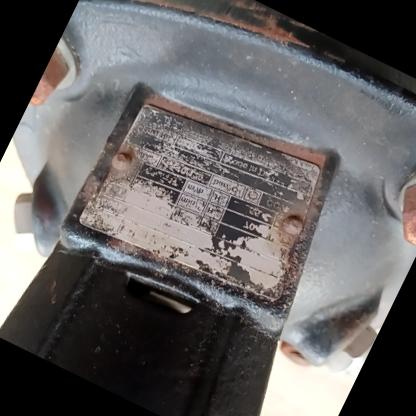
Klasa: tabliczka-znamionowa